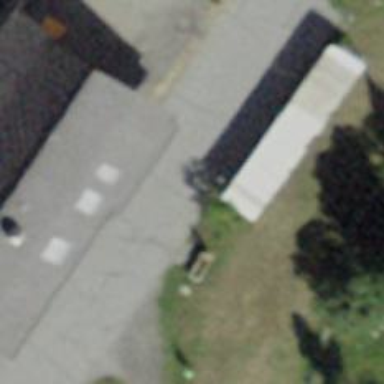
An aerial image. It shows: Bus stop station.